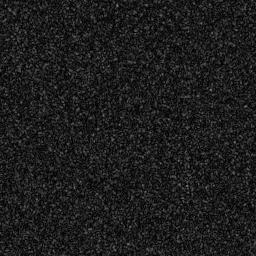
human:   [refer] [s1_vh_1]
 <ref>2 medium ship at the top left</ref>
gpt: <box>[[1, 0, 11, 13, 0]], [[21, 0, 32, 11, 0]]</box>